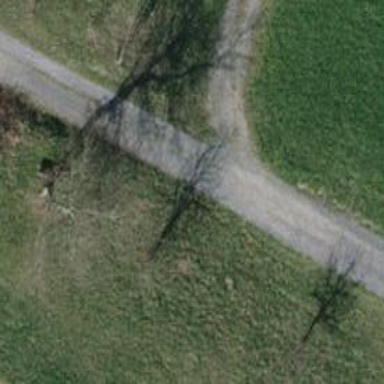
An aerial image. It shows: Compacted track with grade 4 tracktype.